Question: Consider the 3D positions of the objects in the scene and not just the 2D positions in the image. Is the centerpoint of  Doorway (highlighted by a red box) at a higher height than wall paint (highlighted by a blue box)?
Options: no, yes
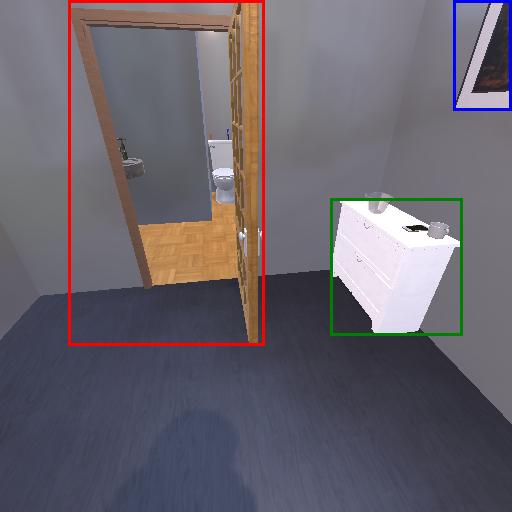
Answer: no